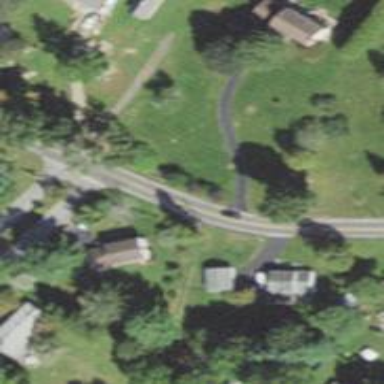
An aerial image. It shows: Secondary road.